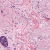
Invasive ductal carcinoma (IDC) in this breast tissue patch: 1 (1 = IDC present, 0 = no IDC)